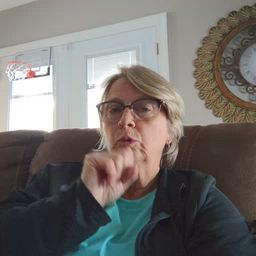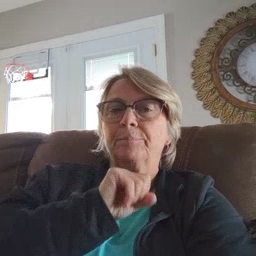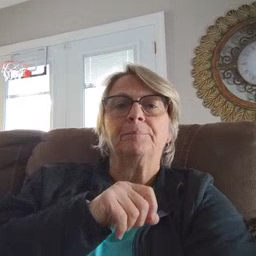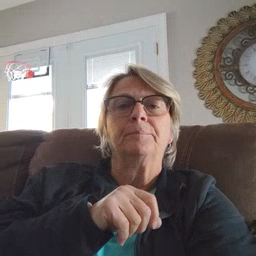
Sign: icecream